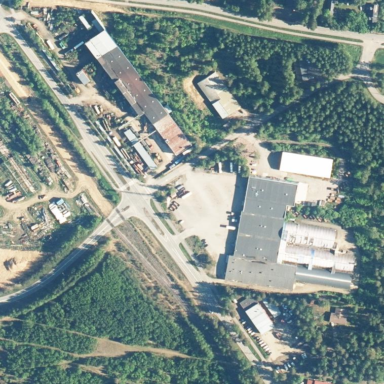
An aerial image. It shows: Industrial area.